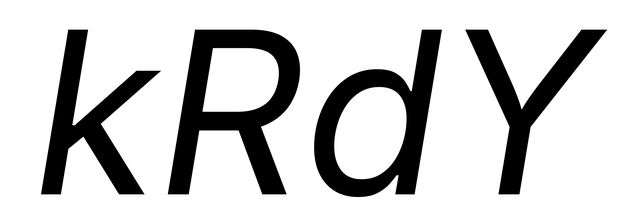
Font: Inter-Italic_Italic